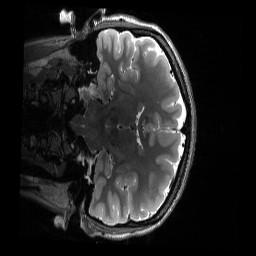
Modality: T2w
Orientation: coronal
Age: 19
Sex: female
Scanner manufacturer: siemens
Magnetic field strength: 3 T
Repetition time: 3.2 s
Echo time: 0.563 s